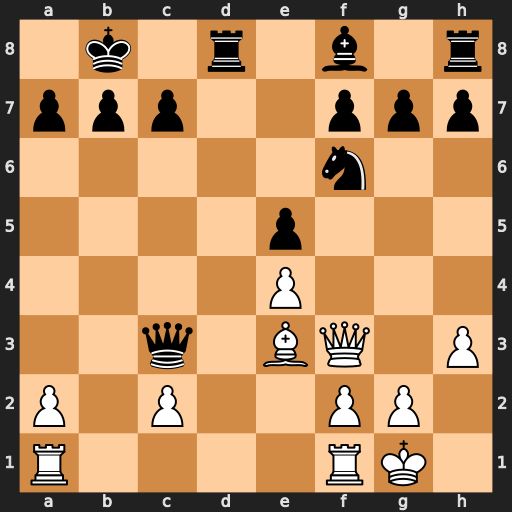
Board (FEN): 1k1r1b1r/ppp2ppp/5n2/4p3/4P3/2q1BQ1P/P1P2PP1/R4RK1
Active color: w
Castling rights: -
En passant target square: -
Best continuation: Bxa7+ Kxa7 Qxc3